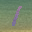
Label: 1